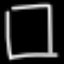
Label: square